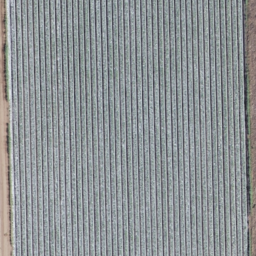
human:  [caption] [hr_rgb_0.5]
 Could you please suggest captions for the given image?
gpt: There is a piece of cropland .

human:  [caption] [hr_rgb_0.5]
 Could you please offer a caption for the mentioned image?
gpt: It is a piece of cropland .

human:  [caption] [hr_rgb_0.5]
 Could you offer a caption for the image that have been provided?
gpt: It is a piece of farmland .

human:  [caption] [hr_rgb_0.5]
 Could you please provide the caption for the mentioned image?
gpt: There is a piece of farmland .

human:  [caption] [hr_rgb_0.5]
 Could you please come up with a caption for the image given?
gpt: Here is a piece of farmland .